Question: '''
//// html ////
'''
'''
<body>
<div class="page">
<div class="menu"> menu </div>
<div class="content"> {% block content %}{% endblock %}</div>
<div class="footer"> footer </div>
</div>
</body>
//// css ////
'''
'''
html, body {
background: black;
height: 100%;
margin: 0;
}
.page {
min-height: 100%;
position: relative;
}
.menu {
background: #ff0000;
height: 100px;
}
.content {
padding-bottom: 75px;
background: #00ff00;
}
.footer {
position: absolute;
width: 100%;
bottom: 0;
height: 75px;
background: #0000ff;
}
'''
Output:

I'll give you a link to jsFiddle but it isn't working properly (not the same as in my browser) - <URL>
I need to get rid of black gaps, no matter how long is the content in green field (content field). I was trying with
'''
min-height = 100%
'''
in .content but with no success.
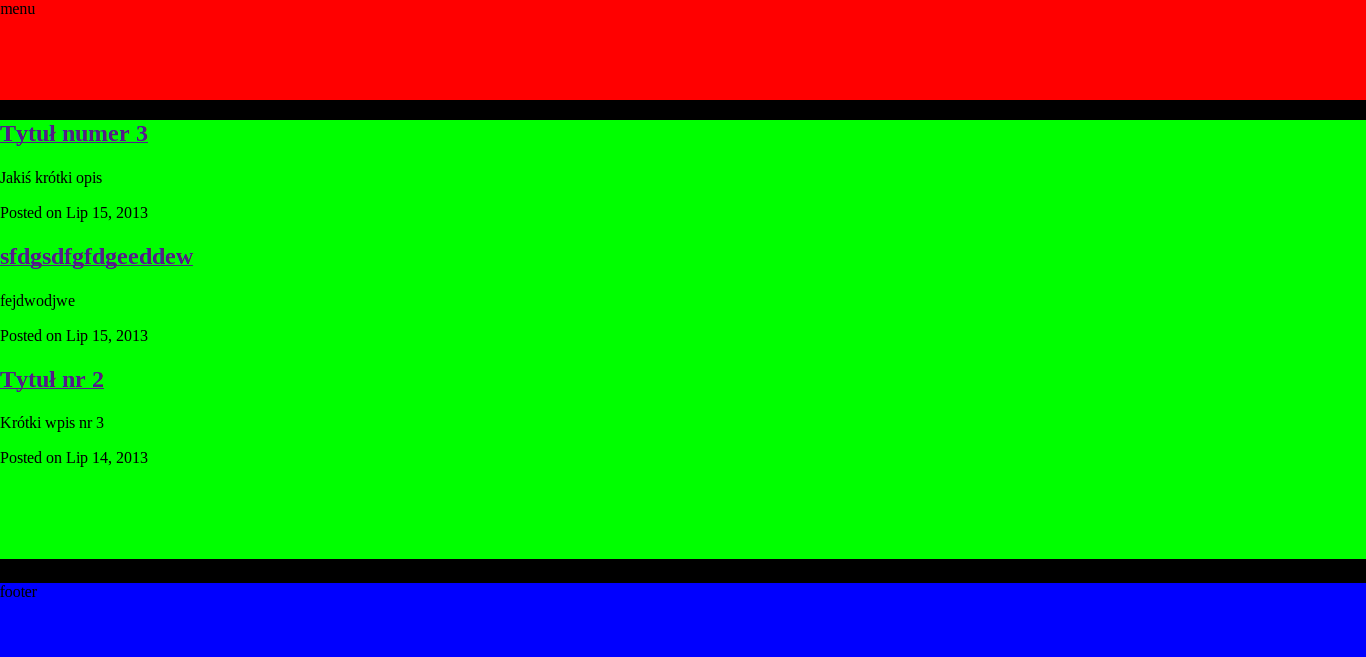
Answer: You could do something like this:
<URL>
'''
html, body {
background: black;
height: 100%;
}
.page {
min-height: 100%;
height: 100%;
margin: 0 auto -75px; /* the bottom margin is the negative value of the footer's height */
}
.menu {
background: #ff0000;
height: 100px;
position: relative;
z-index: 555;
}
.content {
background: #00ff00;
margin: -100px 0 -75px;
min-height: 100%;
height: auto !important;
height: 100%;
}
.content:before {
content: "";
display: block;
height: 100px;
width: 100%;
}
.content:after {
content: "";
display: block;
height: 75px;
width: 100%;
}
.footer {
width: 100%;
height: 75px;
background: #0000ff;
}
'''
This uses the techniques outlined by this: <URL>
You make the .page 100% in height, and a set a negative margin at the bottom for the footer to collapse into. This ensures that the site isn't 100% in height + the height of the footer. The content uses a before and after block, plus negative margins to make itself 100% in height, minus the menu and footer.